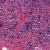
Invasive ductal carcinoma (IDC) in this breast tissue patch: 1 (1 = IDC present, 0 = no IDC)